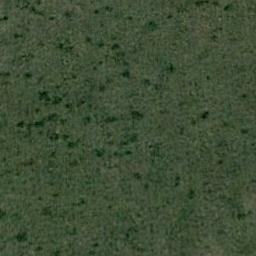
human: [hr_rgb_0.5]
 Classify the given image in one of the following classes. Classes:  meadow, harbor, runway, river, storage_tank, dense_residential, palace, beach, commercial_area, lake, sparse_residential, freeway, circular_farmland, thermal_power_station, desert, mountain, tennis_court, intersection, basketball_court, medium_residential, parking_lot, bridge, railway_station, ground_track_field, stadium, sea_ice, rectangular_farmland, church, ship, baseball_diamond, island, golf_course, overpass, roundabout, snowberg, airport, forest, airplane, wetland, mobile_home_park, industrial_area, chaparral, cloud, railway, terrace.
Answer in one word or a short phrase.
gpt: meadow